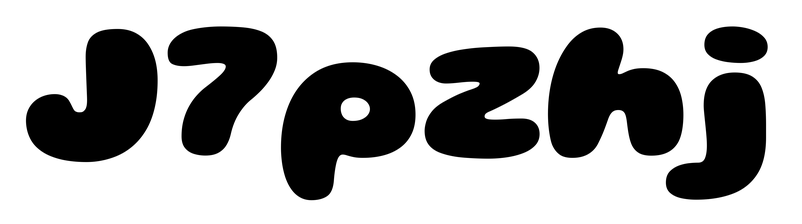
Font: Gluten_Black